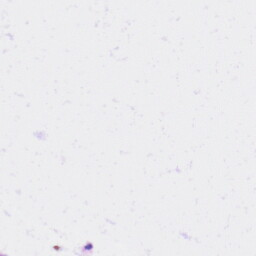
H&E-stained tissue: Liver